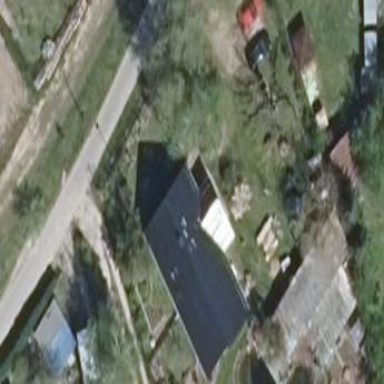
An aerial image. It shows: House with multiple parts.